九年级 · 度量几何学
如图, 小明在一块平地上测山高, 先在 $B$ 处测得山顶 $A$ 的仰角为 $30^{\circ}$, 然后向山脚直行 100 米到达 $C$ 处, 再测得山顶 $A$ 的仰角为 $45^{\circ}$, 求山高 $A D$ 是多少? (结果保留整数, 测角仪忽略不计, 参

考数据 $\sqrt{2} \approx 1.414, \sqrt{3} \approx 1.73)$
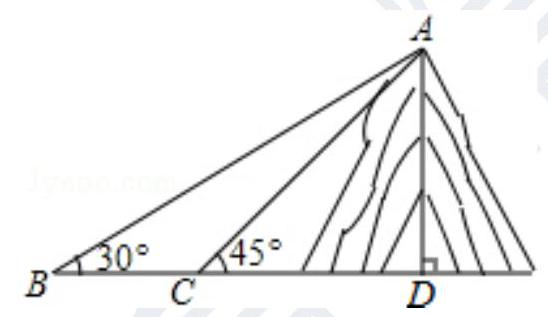
答案: 解：由题意得, $\angle A B D=30^{\circ}, \angle A C D=45^{\circ}, B C=100 \mathrm{~m}$,设 $A D=x m ，$

在Rt $\triangle A C D$ 中, $\because \tan \angle A C D=\frac{A D}{C D}$,
$\therefore C D=A D=x$

$\therefore B D=B C+C D=x+100$,

在Rt $\triangle A B D$ 中, $\because \tan \angle A B D=\frac{A D}{B D}$,

$\therefore x=\frac{\sqrt{3}}{3}(x+100)$,

$\therefore x=50(\sqrt{3}+1) \approx 137$ 米,

答: 山高 $A D$ 约为 137 米.